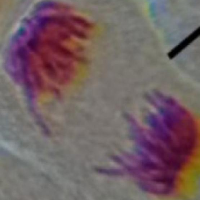
Label: metaphase